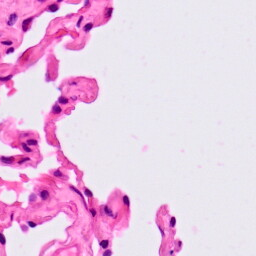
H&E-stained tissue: Lung